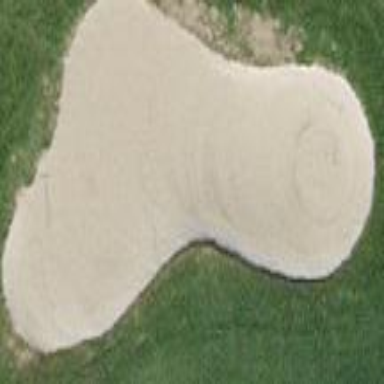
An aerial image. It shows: Sandy area is golf bunker.